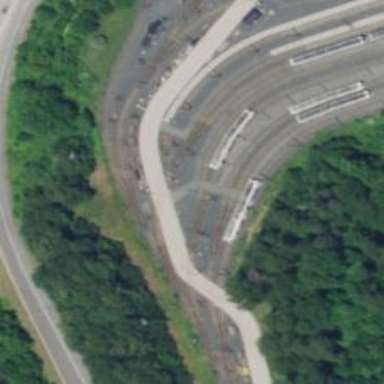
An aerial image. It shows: Light rail service yard with electrified contact lines.